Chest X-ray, PA view. Patient: 57 years old, sex M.
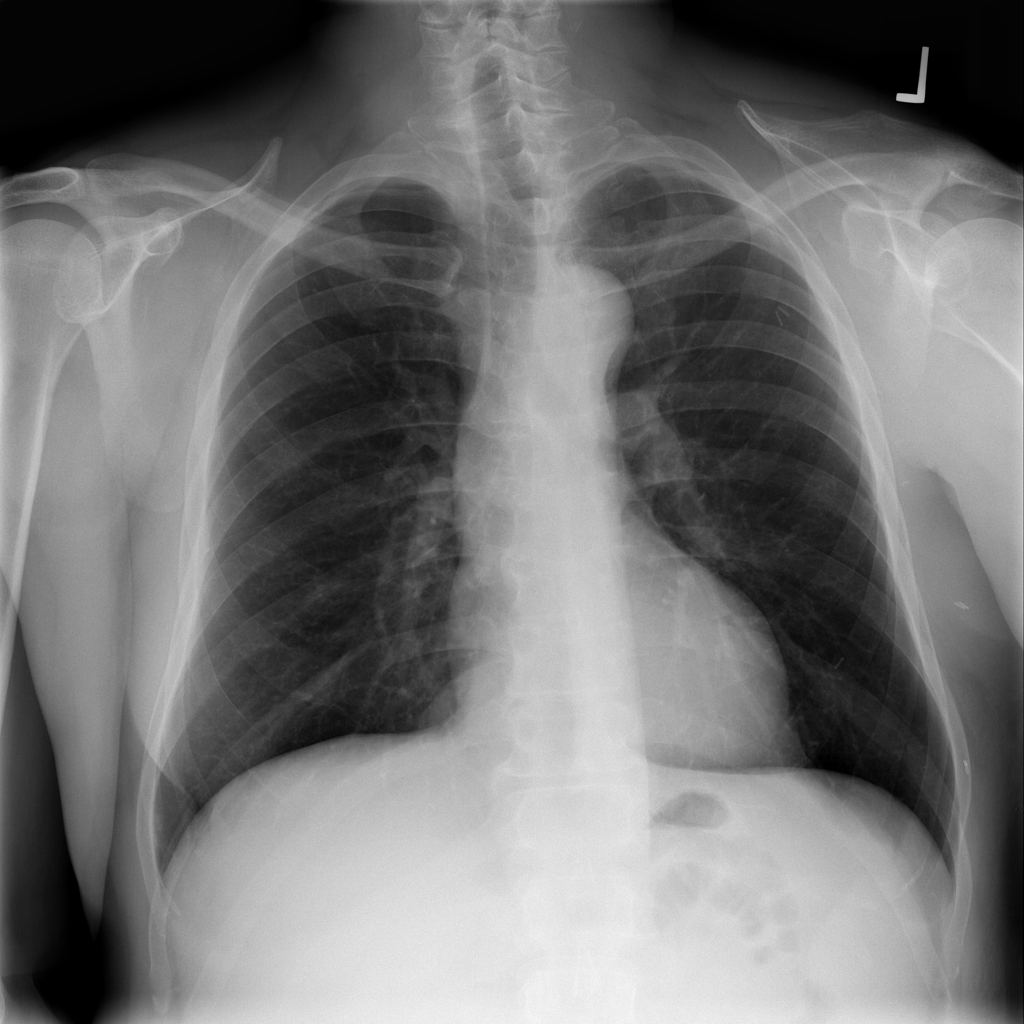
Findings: No Finding